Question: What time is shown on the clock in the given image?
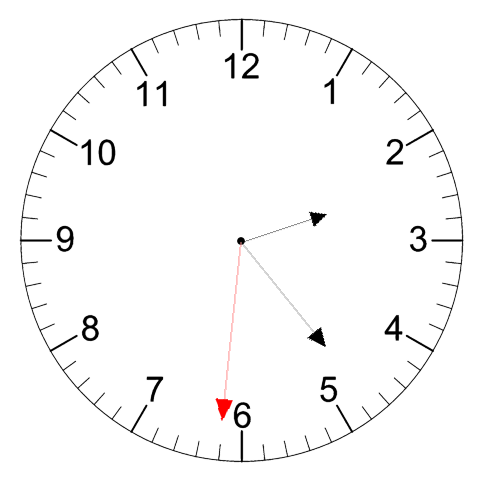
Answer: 02:23:31